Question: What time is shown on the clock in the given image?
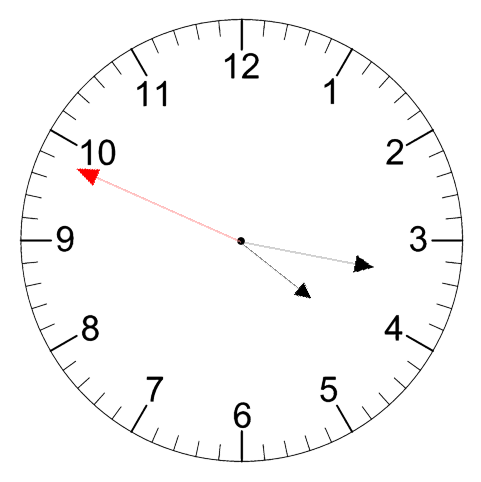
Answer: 04:16:49